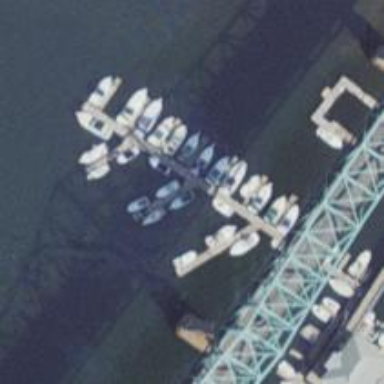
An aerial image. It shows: Man-made pier.